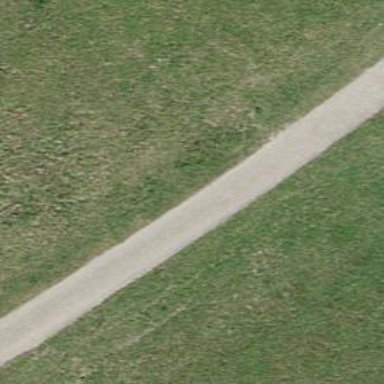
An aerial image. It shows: Unclassified road.